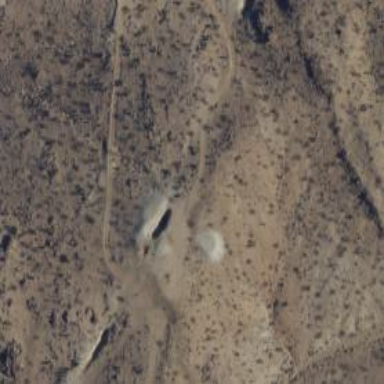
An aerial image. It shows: Historic mine adit.